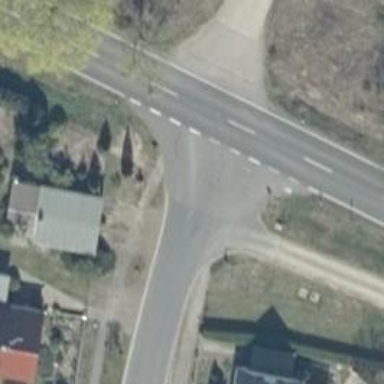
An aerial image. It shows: Road with stop sign.